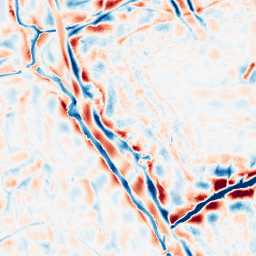
Category: wavelet
Decomposition family: wavelet_biorthogonal
Decomposition parameters: wavelet: bior3.5
level: 4
Upsampling method: bspline
Upsampling parameters: scale: 4
Upsampling scale: 4